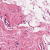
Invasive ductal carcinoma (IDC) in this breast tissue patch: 0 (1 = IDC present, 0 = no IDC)